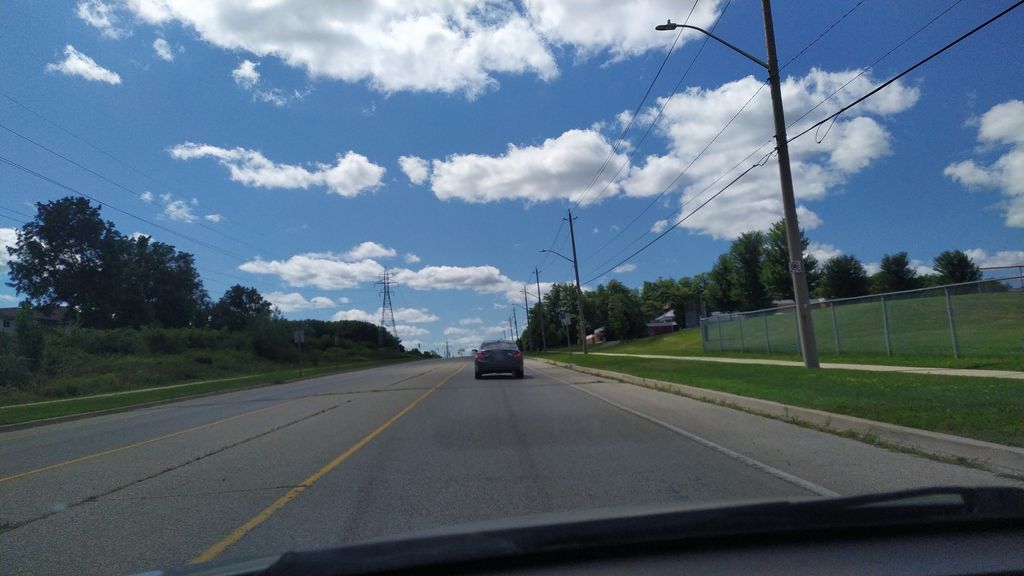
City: kitchener-waterloo